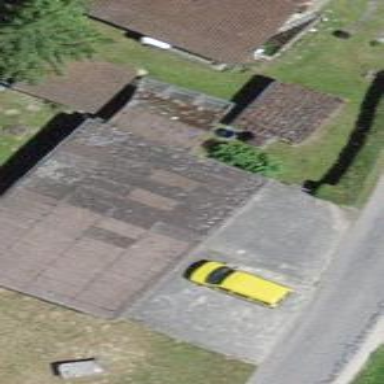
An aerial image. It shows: Shed building.